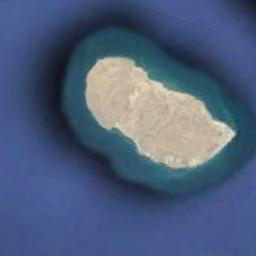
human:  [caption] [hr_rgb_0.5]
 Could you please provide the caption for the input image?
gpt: The land on the island is rough .

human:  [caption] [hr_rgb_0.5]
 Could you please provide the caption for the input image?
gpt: The island without vegetation is surrounded by light blue waters .

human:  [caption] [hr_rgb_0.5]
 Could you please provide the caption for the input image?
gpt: Irregularly shaped yellow island surrounded by blue sea water .

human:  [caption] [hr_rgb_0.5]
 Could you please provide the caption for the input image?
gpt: The island in the picture is rectangular .

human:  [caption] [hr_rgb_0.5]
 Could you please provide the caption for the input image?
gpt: The yellow island is surrounded by blue water .